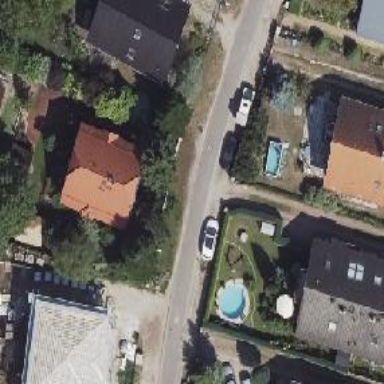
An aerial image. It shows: Smooth asphalt road in residential area.